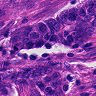
Metastatic tissue present: yes